Interaction volume radius: 10 \u00c5
Interaction volume height: 15 \u00c5
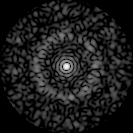
Disorder parameter: 0.8315